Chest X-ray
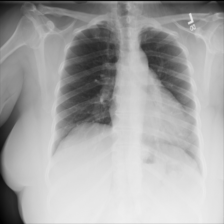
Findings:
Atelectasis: negative
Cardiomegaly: negative
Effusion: negative
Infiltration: negative
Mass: negative
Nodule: negative
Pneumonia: negative
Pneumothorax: negative
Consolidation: negative
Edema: negative
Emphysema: negative
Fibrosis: negative
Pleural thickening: negative
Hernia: negative